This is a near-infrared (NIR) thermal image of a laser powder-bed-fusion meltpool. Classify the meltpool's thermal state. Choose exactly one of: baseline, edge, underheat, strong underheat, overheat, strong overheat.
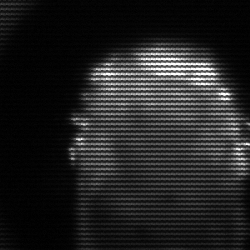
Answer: baseline